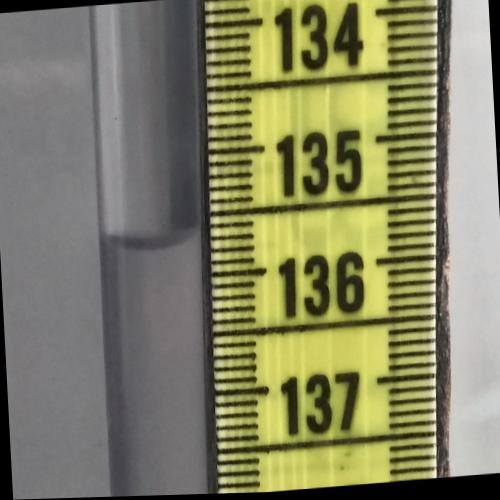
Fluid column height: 135.7 cm